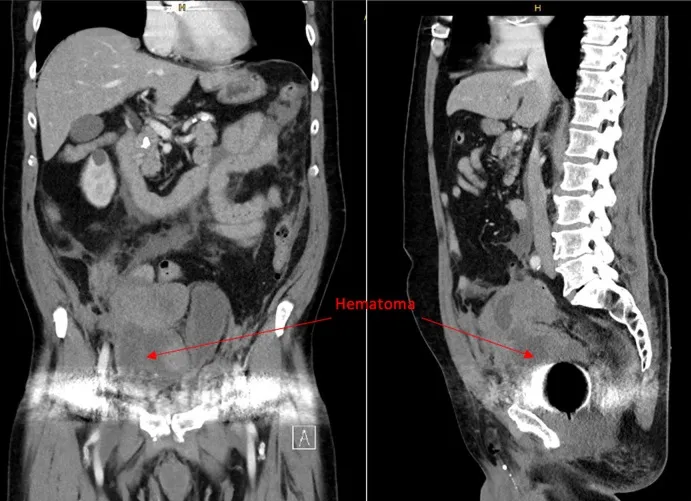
Computed tomography scan with supra-symphyseal hematoma left (arrow: hematoma).
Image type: radiology (ct)